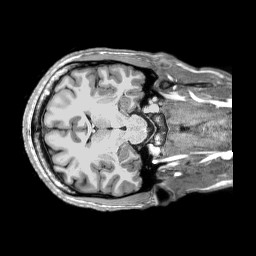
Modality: T1w
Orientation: axial